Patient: sex M, age 78
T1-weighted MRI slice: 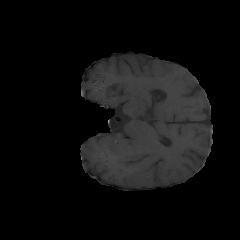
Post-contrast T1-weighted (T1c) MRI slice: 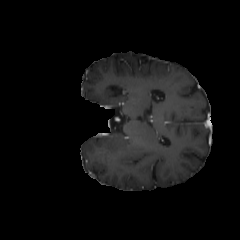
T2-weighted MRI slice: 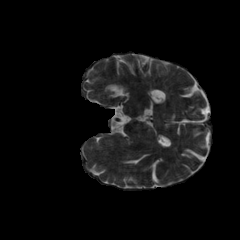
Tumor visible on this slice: no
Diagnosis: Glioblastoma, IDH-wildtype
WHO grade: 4